Interaction volume radius: 5 \u00c5
Interaction volume height: 25 \u00c5
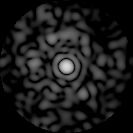
Disorder parameter: 0.8436